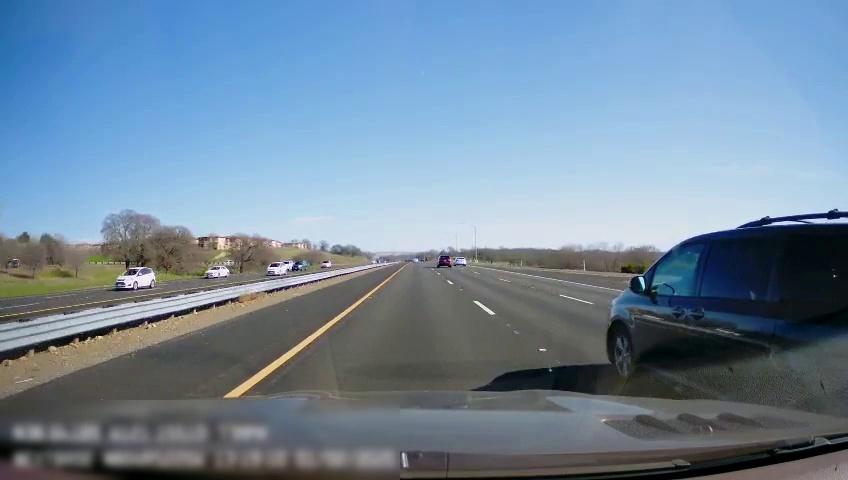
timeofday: Day
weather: Sunny
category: Drivable Space
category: Drivable Space
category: Vehicles | Car
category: Vehicles | Car
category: Vehicles | SUV
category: Vehicles | SUV
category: Vehicles | SUV
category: Vehicles | Car
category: Vehicles | SUV
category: Vehicles | Car
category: Vehicles | Car
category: Lanes | Opposite Lane
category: Lanes | Opposite Lane
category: Lanes | Current Lane
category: Lanes | Current Lane
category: Lanes | Alternate Lane
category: Lanes | Alternate Lane